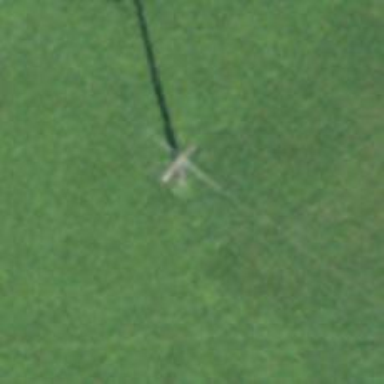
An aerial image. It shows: Power tower.